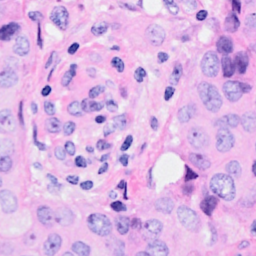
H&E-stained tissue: Breast